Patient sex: M
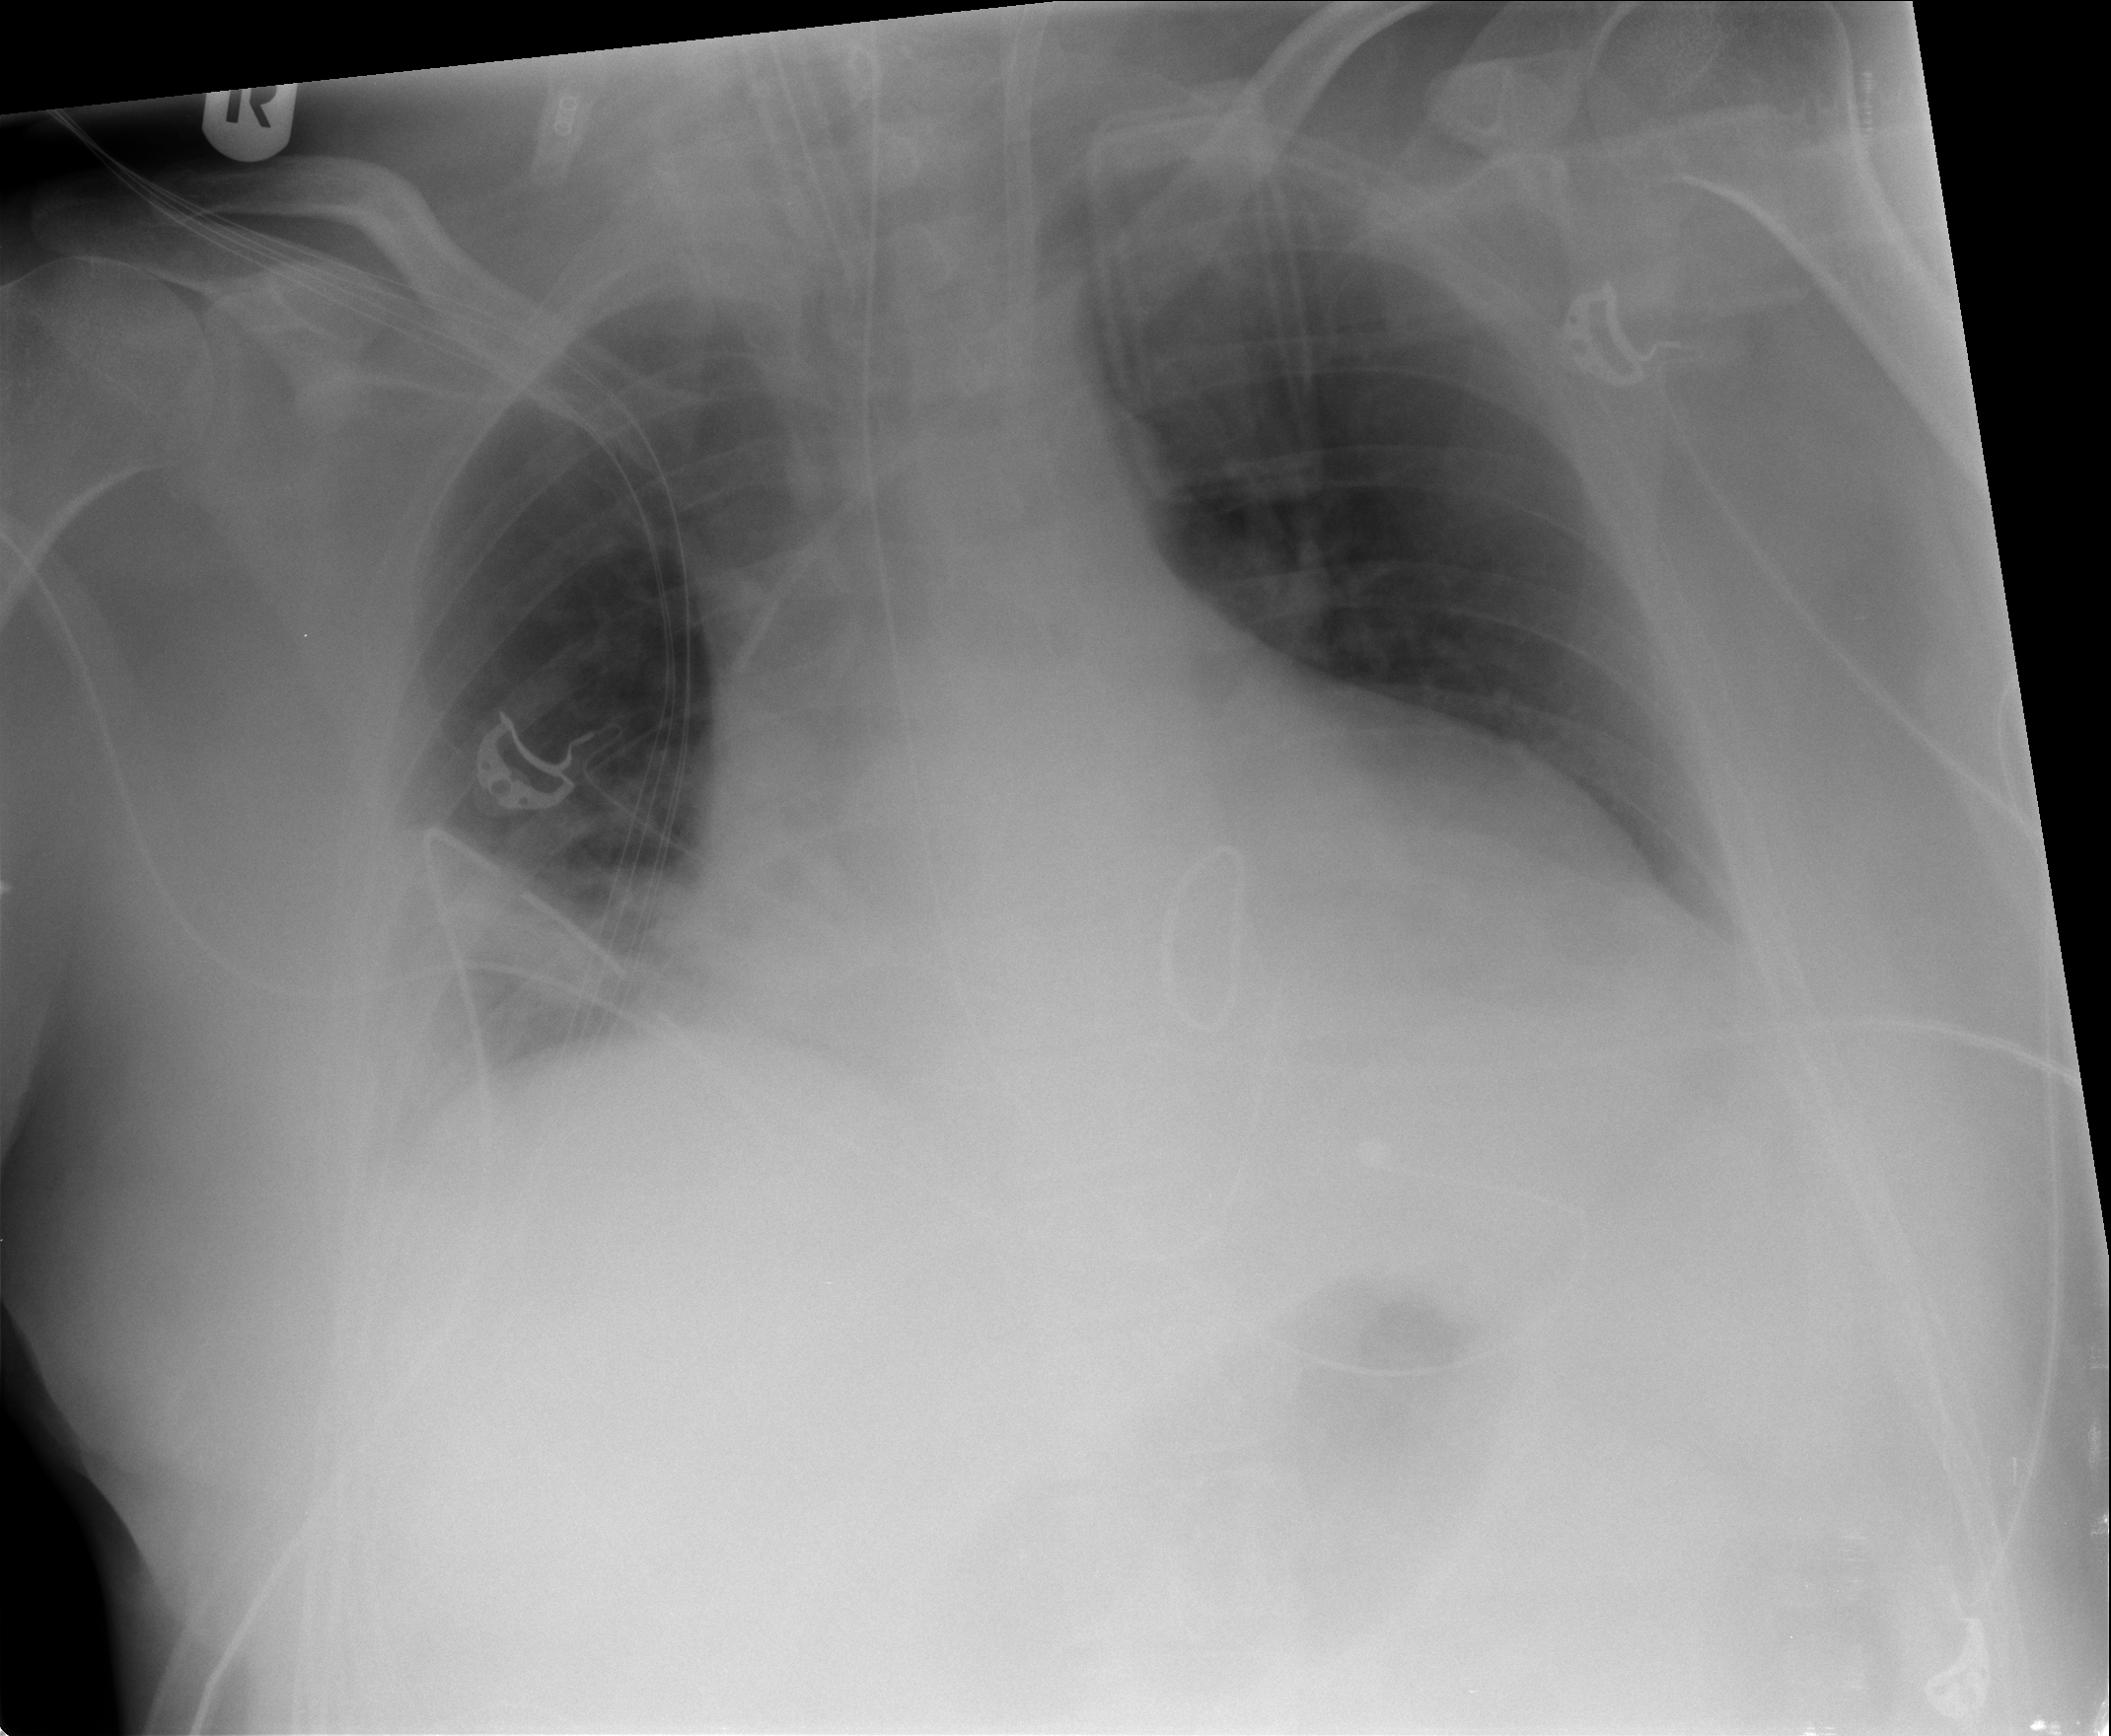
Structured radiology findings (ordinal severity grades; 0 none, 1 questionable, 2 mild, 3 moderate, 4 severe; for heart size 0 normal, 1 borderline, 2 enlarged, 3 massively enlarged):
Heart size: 2
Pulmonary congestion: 2
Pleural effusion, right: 2
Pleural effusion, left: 2
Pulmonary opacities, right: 0
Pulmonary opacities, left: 0
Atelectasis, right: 2
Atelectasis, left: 0